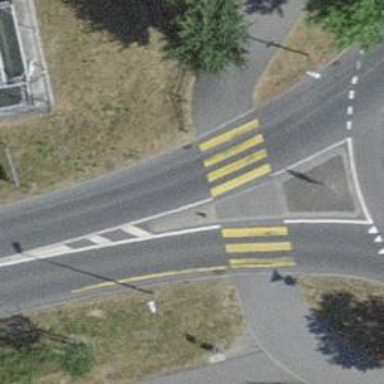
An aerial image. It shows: Uncontrolled zebra crossing with notable zebra markings.